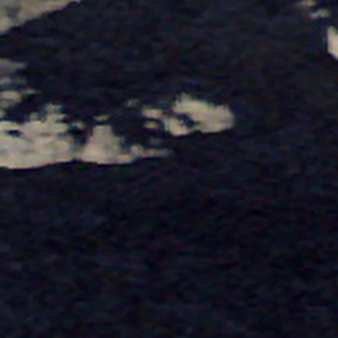
Label: other